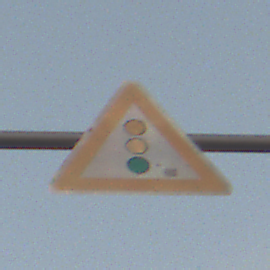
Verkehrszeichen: Lichtzeichenanlage
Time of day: SunriseSunset
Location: Outdoor (Nature)
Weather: PartlyCloudy
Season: NotSpecified
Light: Natural